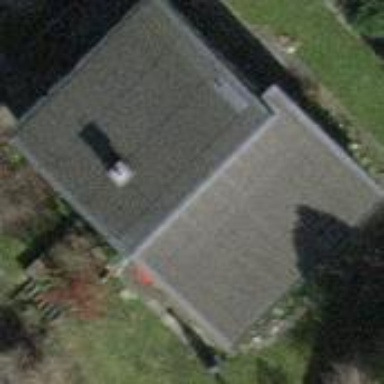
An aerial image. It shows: Detached building.